Field crop: maize
Growth stage: 2
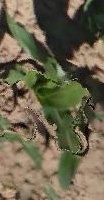
Species: maize